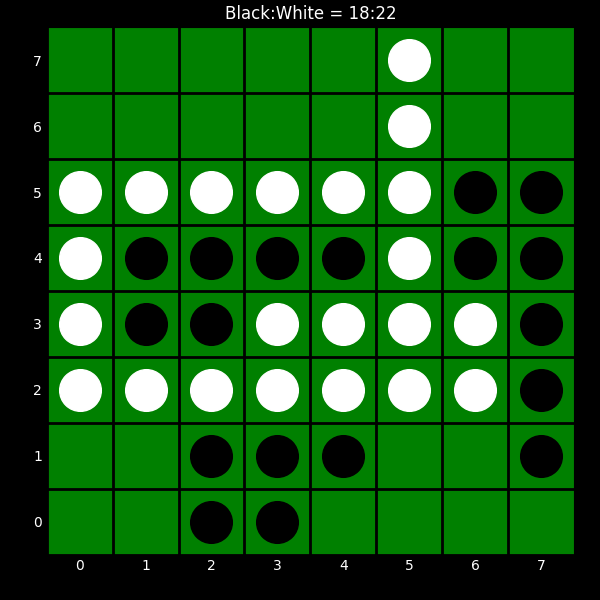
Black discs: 18
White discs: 22